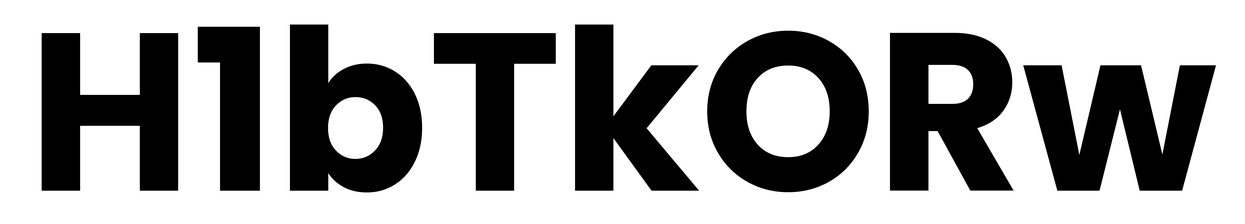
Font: Poppins-Bold